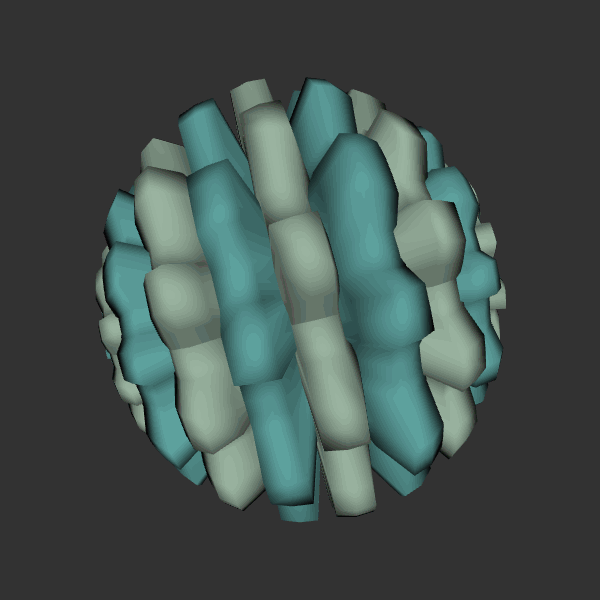
Background: dark